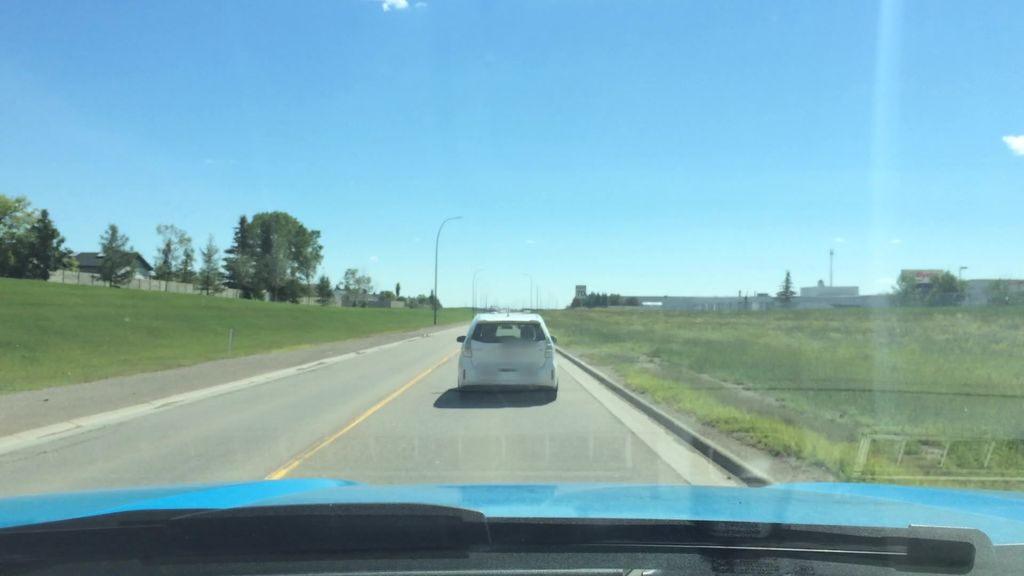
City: calgary